Question: Here is my MWE code.
'''
\documentclass{beamer}
egin{document}
<<setup, include=FALSE>>=
# smaller font size for chunks
opts_chunk$set(size = 'footnotesize')
options(width=60)
@
egin{frame}[fragile]
rametitle{Test1}
<<boring-random>>=
y <- c(5, 7, 15, 17, 17, 19)
Trt <- gl(n = 3, k = 2, length = 3 * 2, labels = paste("Trt",
1:3, sep = ""), ordered = FALSE)
Data <- data.frame(Trt, y)
Fit1 <- aov(formula = y ~ Trt, data = Data, contrasts = list(Trt = "contr.sum"))
ANOVA1 <- anova(Fit1)
Coeffs1 <- coefficients(Fit1)
@
\end{frame}
\end{document}
'''

I'm struggling to keep the R chunk code within the Beamer frame. I wonder what is the efficient way to manage the R chunk codes such that they stay inside the Beamer frame. Thanks
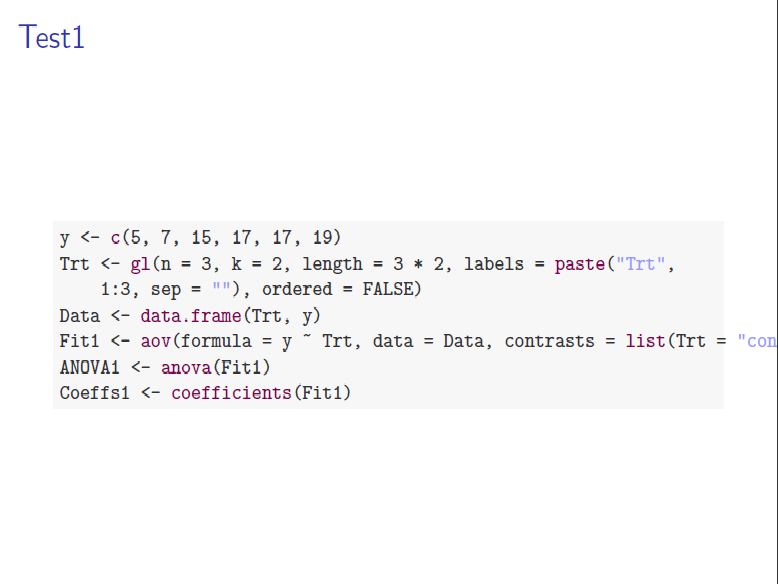
Answer: The best approach is to turn off the 'tidy' option by 'tidy=FALSE', and manually break your lines.
'''
<<boring-random, tidy=FALSE>>=
y <- c(5, 7, 15, 17, 17, 19)
Trt <- gl(n = 3, k = 2, length = 3 * 2, labels = paste("Trt",
1:3, sep = ""), ordered = FALSE)
Data <- data.frame(Trt, y)
Fit1 <- aov(formula = y ~ Trt, data = Data,
contrasts = list(Trt = "contr.sum"))
ANOVA1 <- anova(Fit1)
Coeffs1 <- coefficients(Fit1)
@
'''
This will always work. The other way is to set smaller 'width' in 'options()' (<URL>, and you probably need to try a few times for an ideal 'width'. In your case, 60 is apparently too big.